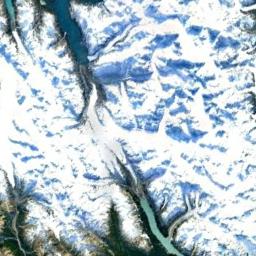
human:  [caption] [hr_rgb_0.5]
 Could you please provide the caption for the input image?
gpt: The snowberg is covered with glaciers and some fiords are in the snowberg .

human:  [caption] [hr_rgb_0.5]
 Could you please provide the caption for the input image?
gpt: There is a lot of snow on the snowberg .

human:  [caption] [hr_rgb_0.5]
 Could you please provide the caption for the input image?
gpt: The snow berg is next to the lake .

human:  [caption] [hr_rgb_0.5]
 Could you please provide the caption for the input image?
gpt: A large mountain covered in snow is surrounded by blue water .

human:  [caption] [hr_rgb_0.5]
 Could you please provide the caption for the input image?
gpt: There are much snow and two rivers on the snowberg .